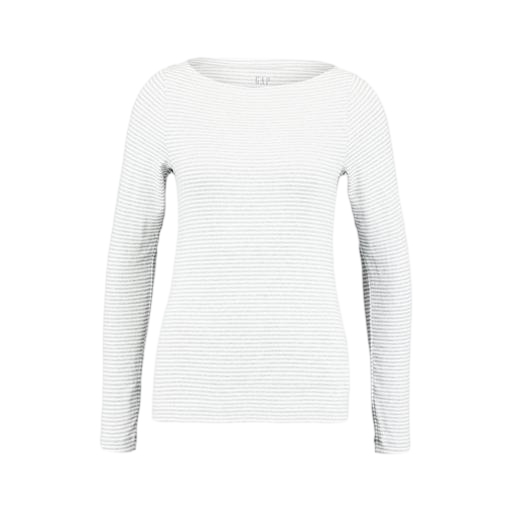
white long-sleeved striped top, white le nautical long-sleeved top, long-sleeve top, white background